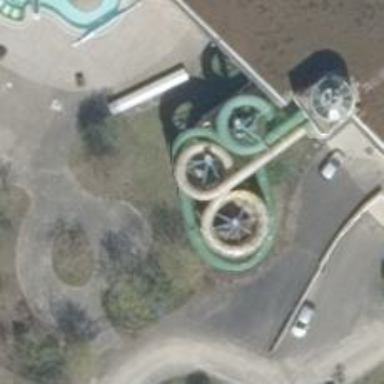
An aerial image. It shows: Water slide attraction.